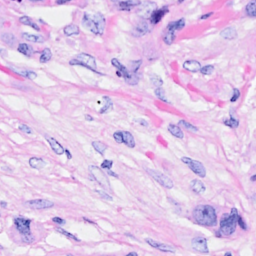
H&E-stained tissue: Breast